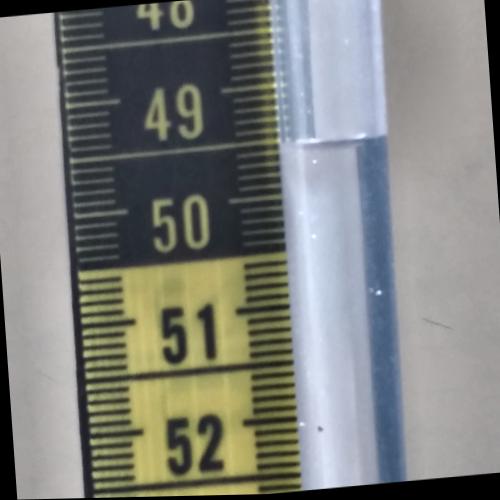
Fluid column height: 49.5 cm